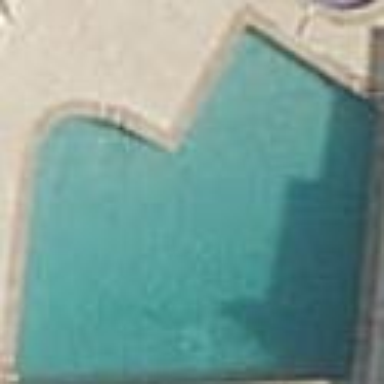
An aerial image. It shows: Swimming pool area designated for leisure and sport.